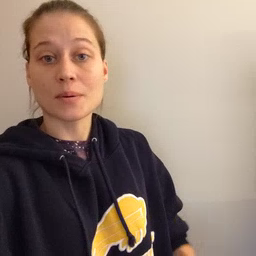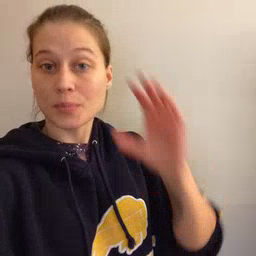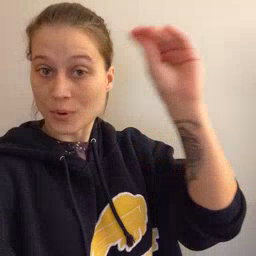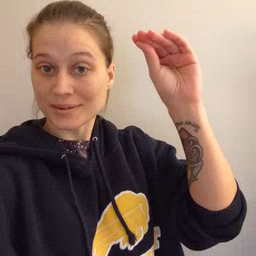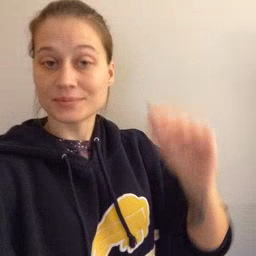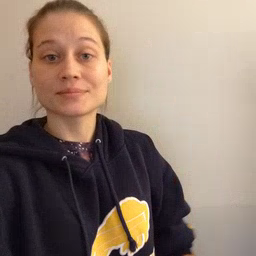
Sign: boy